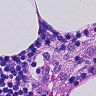
Metastatic tissue present: no